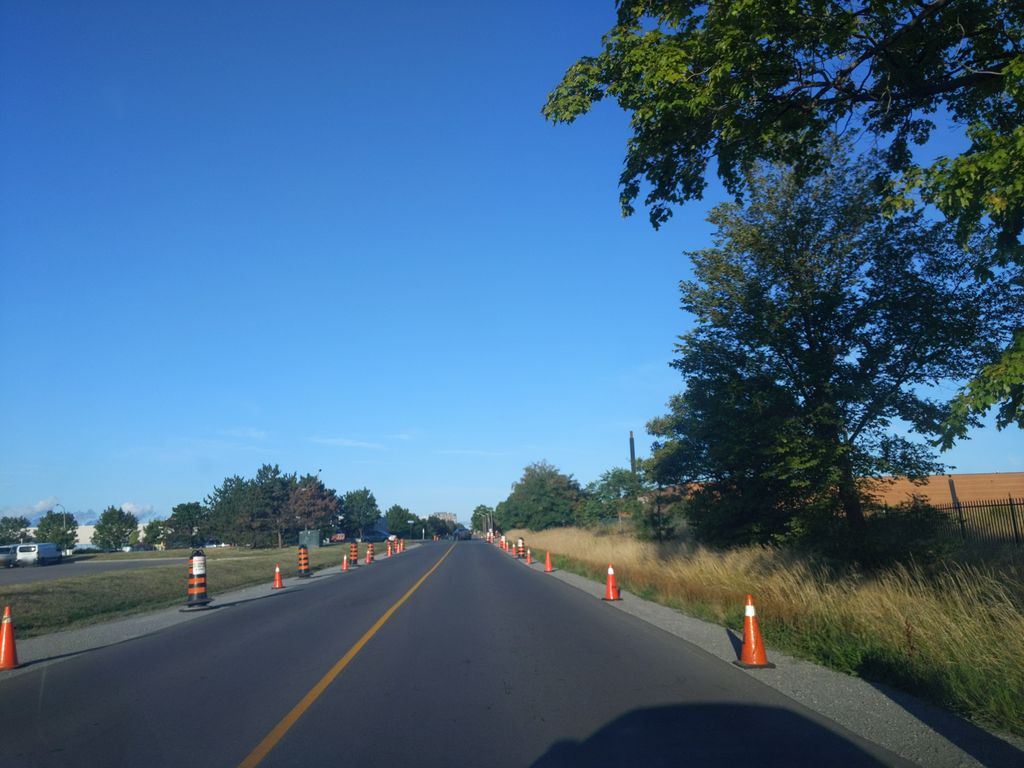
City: toronto